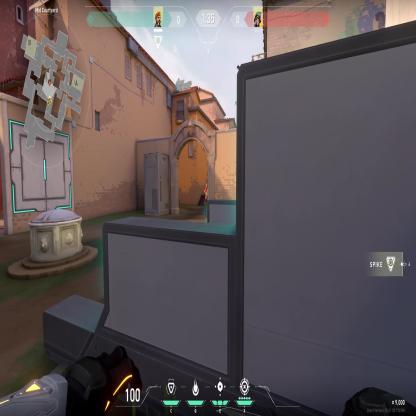
Label: enemy